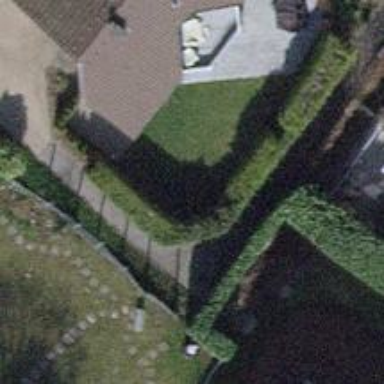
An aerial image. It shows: Hedge barrier.